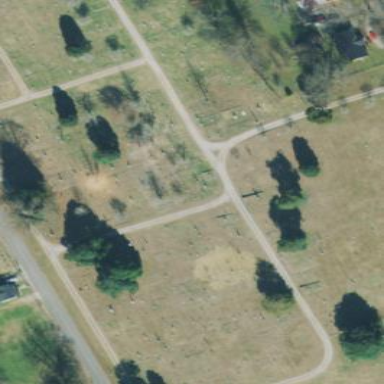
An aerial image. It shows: Cemetery.